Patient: sex M, age 57
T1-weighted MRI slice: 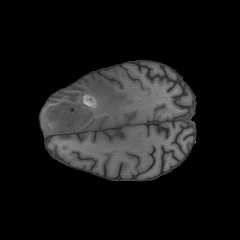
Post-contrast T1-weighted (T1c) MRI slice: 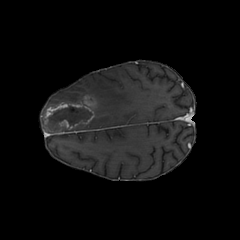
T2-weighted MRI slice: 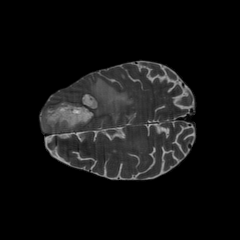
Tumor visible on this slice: yes
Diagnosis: Glioblastoma, IDH-wildtype
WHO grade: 4